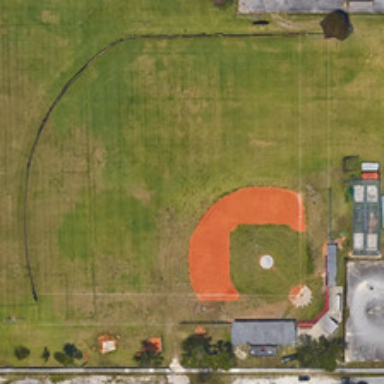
A baseball field is near a road with several green trees .